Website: lowes
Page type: review-order
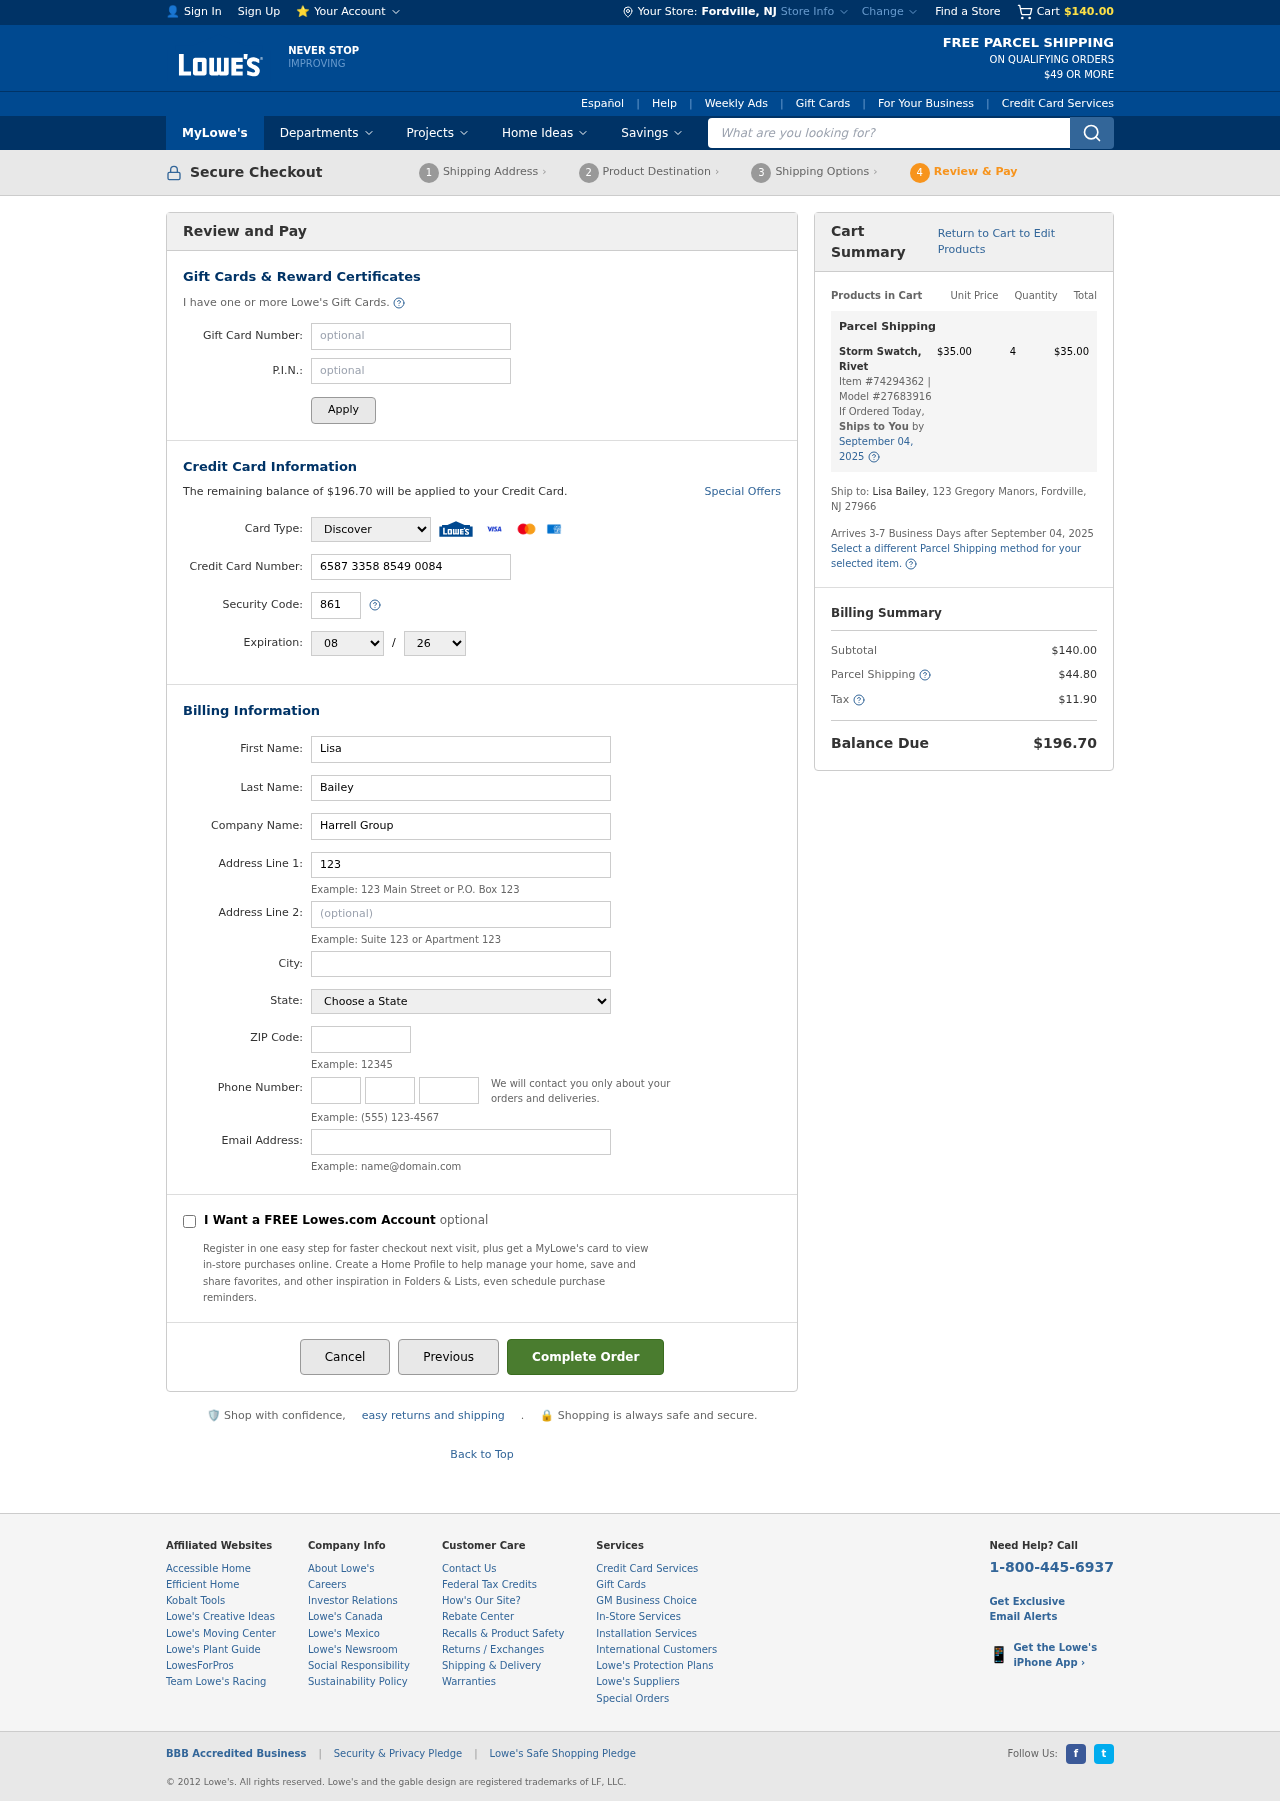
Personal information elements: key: PII_CARD_CVV
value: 861
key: PII_CARD_EXPIRY_MONTH
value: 08
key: PII_CARD_EXPIRY_YEAR
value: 26
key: PII_CARD_NUMBER
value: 6587 3358 8549 0084
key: PII_CARD_TYPE
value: Discover
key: PII_CITY
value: Fordville
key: PII_CITY_STATE
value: Fordville, NJ
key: PII_COMPANY
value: Harrell Group
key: PII_EMAIL
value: lisabailey@gmail.com
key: PII_FIRSTNAME
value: Lisa
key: PII_LASTNAME
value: Bailey
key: PII_PHONE_AREA
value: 674
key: PII_PHONE_PREFIX
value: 867
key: PII_PHONE_SUFFIX
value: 5341
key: PII_POSTCODE
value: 27966
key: PII_STATE
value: New Jersey
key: PII_STREET
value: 123 Gregory Manors
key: PII_STREET2
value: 123 Gregory Manors
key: PII_FULLNAME2
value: Lisa Bailey
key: PII_STATE_ABBR
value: NJ
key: PII_POSTCODE_FULL
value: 27966
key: PII_CITY_STATE_ZIP
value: Fordville, NJ 27966
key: PII_POSTCODE_NUMERIC
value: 27966
Product elements: key: PRODUCT1_NAME
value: Storm Swatch, Rivet
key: PRODUCT1_PRICE
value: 35
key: PRODUCT1_QUANTITY
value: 4
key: PRODUCT1_ITEM_NUMBER
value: Item #74294362
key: PRODUCT1_MODEL_NUMBER
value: Model #27683916
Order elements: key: ORDER_SUBTOTAL
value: $140.00
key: ORDER_BALANCE_DUE
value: $196.70
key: ORDER_SHIPPING_DATE
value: September 04, 2025
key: ORDER_ITEM_TOTAL
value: $35.00
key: ORDER_SHIPPING_DATE2
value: September 04, 2025
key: ORDER_SHIPPING_COST
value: $44.80
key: ORDER_TAX
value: $11.90
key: ORDER_TOTAL
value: $196.70
Search elements: key: HEADER_SEARCH
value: What are you looking for?